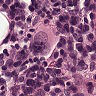
Metastatic tissue present: yes